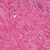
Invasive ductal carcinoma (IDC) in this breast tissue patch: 0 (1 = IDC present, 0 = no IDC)